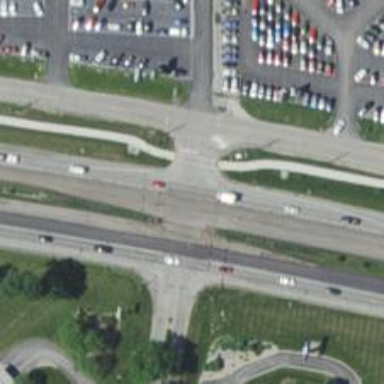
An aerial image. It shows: Trunk highway.